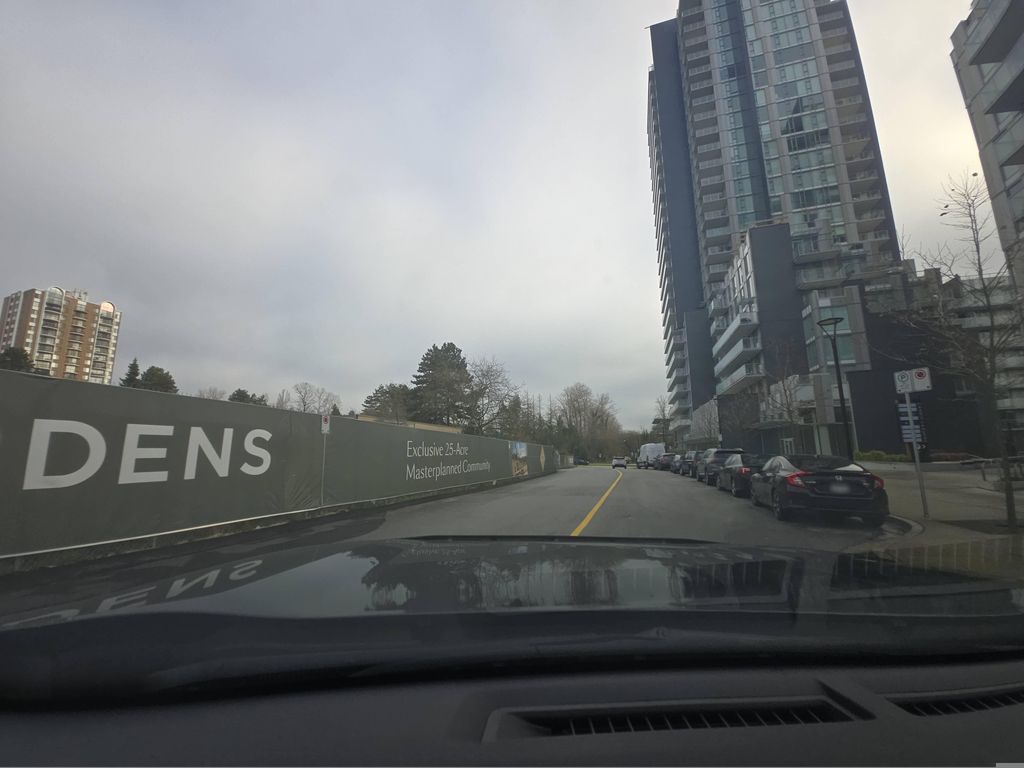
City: vancouver